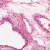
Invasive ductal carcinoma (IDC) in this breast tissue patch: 0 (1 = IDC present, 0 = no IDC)